Question: I have this piece of code which reads and displays input strings until a 'hello' is entered.
'''
string x;
do
{
x = Console.ReadLine();
Console.WriteLine ("{0}
",x);
}
while (x != "hello");
'''
Here is a sample run:

Here, as soon as the External Console appeared, I typed 'test' first. But only 'est' appeared. But as can be seen, the value is read correctly and 'test' was written out. When I typed 'hello', it displayed 'ello', but read 'hello' and terminated the loop.
I haven't been able to pinpoint exactly when this occurs, but some of the times its because I would have typed the input string a little too quickly. Sometimes it displays quickly typed input without any problem. In the above screenshot, I typed 'test' at normal speed.
Is this a bug or is this a dependency issue?
PS: I have 'xterm' installed; I am on CrunchBang Linux, which is Debian based; Mono runtime is '2.6.7-5'
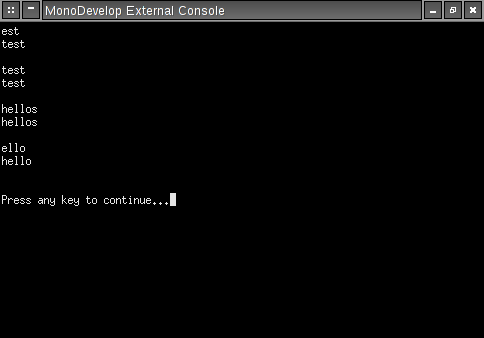
Answer: Seems like it's a bug with the way the window system renders characters from the standard input on your platform. I wouldn't be concerned as long as the string you get contains all the text.
I don't think Mono is to blame here. I might have suspected Mono if it happened only during initial load - but since you state it happens at different times, I'm thinking it's probably something peculiar with the OS.